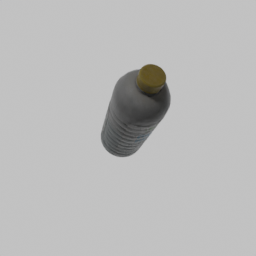
Label: tools